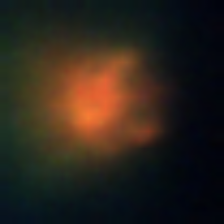
Taxon: Ciliates
Group: Other